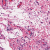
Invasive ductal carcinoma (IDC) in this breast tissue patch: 0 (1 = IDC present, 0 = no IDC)